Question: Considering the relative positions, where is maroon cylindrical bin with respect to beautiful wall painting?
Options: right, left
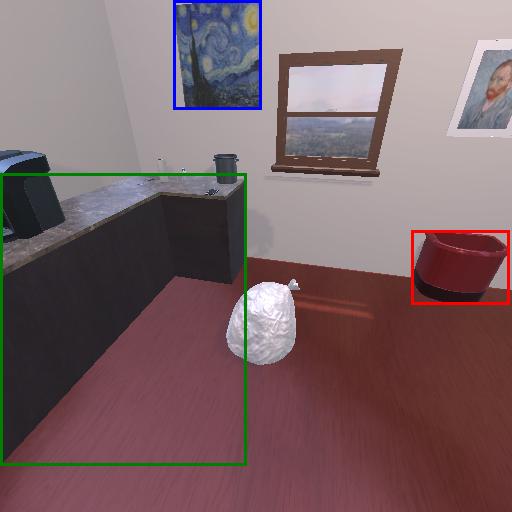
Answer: right